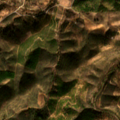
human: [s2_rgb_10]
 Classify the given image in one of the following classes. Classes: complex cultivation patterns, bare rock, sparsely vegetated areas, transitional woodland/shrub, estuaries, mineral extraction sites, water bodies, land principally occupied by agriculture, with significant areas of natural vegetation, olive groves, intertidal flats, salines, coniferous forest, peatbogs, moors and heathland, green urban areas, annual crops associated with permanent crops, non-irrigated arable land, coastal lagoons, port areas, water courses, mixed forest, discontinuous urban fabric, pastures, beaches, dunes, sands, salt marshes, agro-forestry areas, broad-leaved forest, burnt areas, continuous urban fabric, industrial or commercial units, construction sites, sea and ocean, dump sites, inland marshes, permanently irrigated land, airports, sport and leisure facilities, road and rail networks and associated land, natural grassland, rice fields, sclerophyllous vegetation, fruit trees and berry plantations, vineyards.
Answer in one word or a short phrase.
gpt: land principally occupied by agriculture, with significant areas of natural vegetation, broad-leaved forest, sclerophyllous vegetation, transitional woodland/shrub